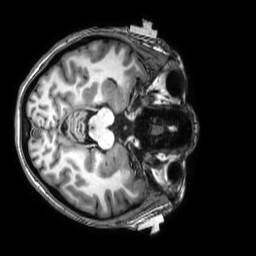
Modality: T1w
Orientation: axial
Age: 54
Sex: female
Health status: healthy
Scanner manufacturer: philips
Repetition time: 0.009 s
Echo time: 0.004 s